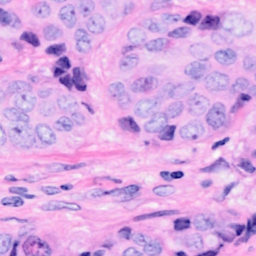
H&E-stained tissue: Breast